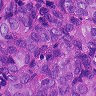
Metastatic tissue present: yes